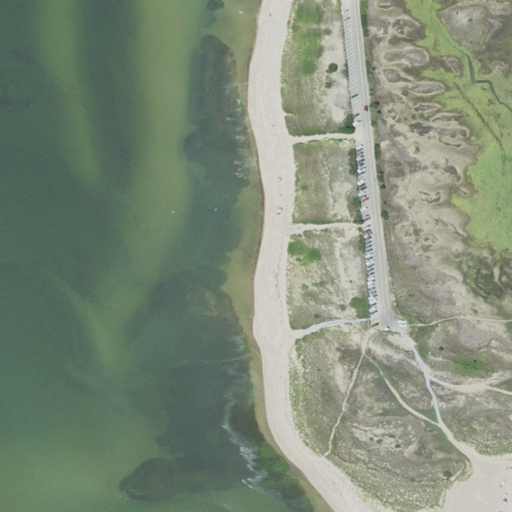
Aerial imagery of beach in Massachusetts named Hatch Beach containing open water, barren land, grassland, herbaceous wetlands, medium intensity development, low intensity development, and high intensity development